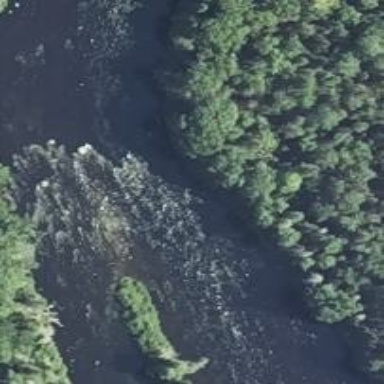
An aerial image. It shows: Scene featuring rapids in waterway.